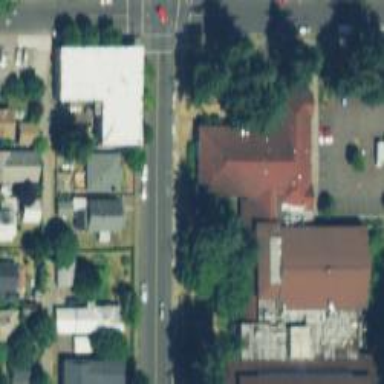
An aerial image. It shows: Community centre building.